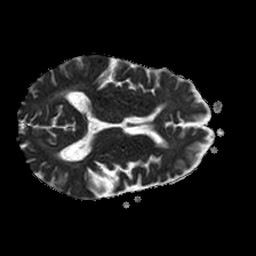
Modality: ADC
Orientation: axial
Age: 76
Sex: male
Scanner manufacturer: philips
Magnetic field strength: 1.5 T
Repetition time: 3.657 s
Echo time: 0.06922 s